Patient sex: M
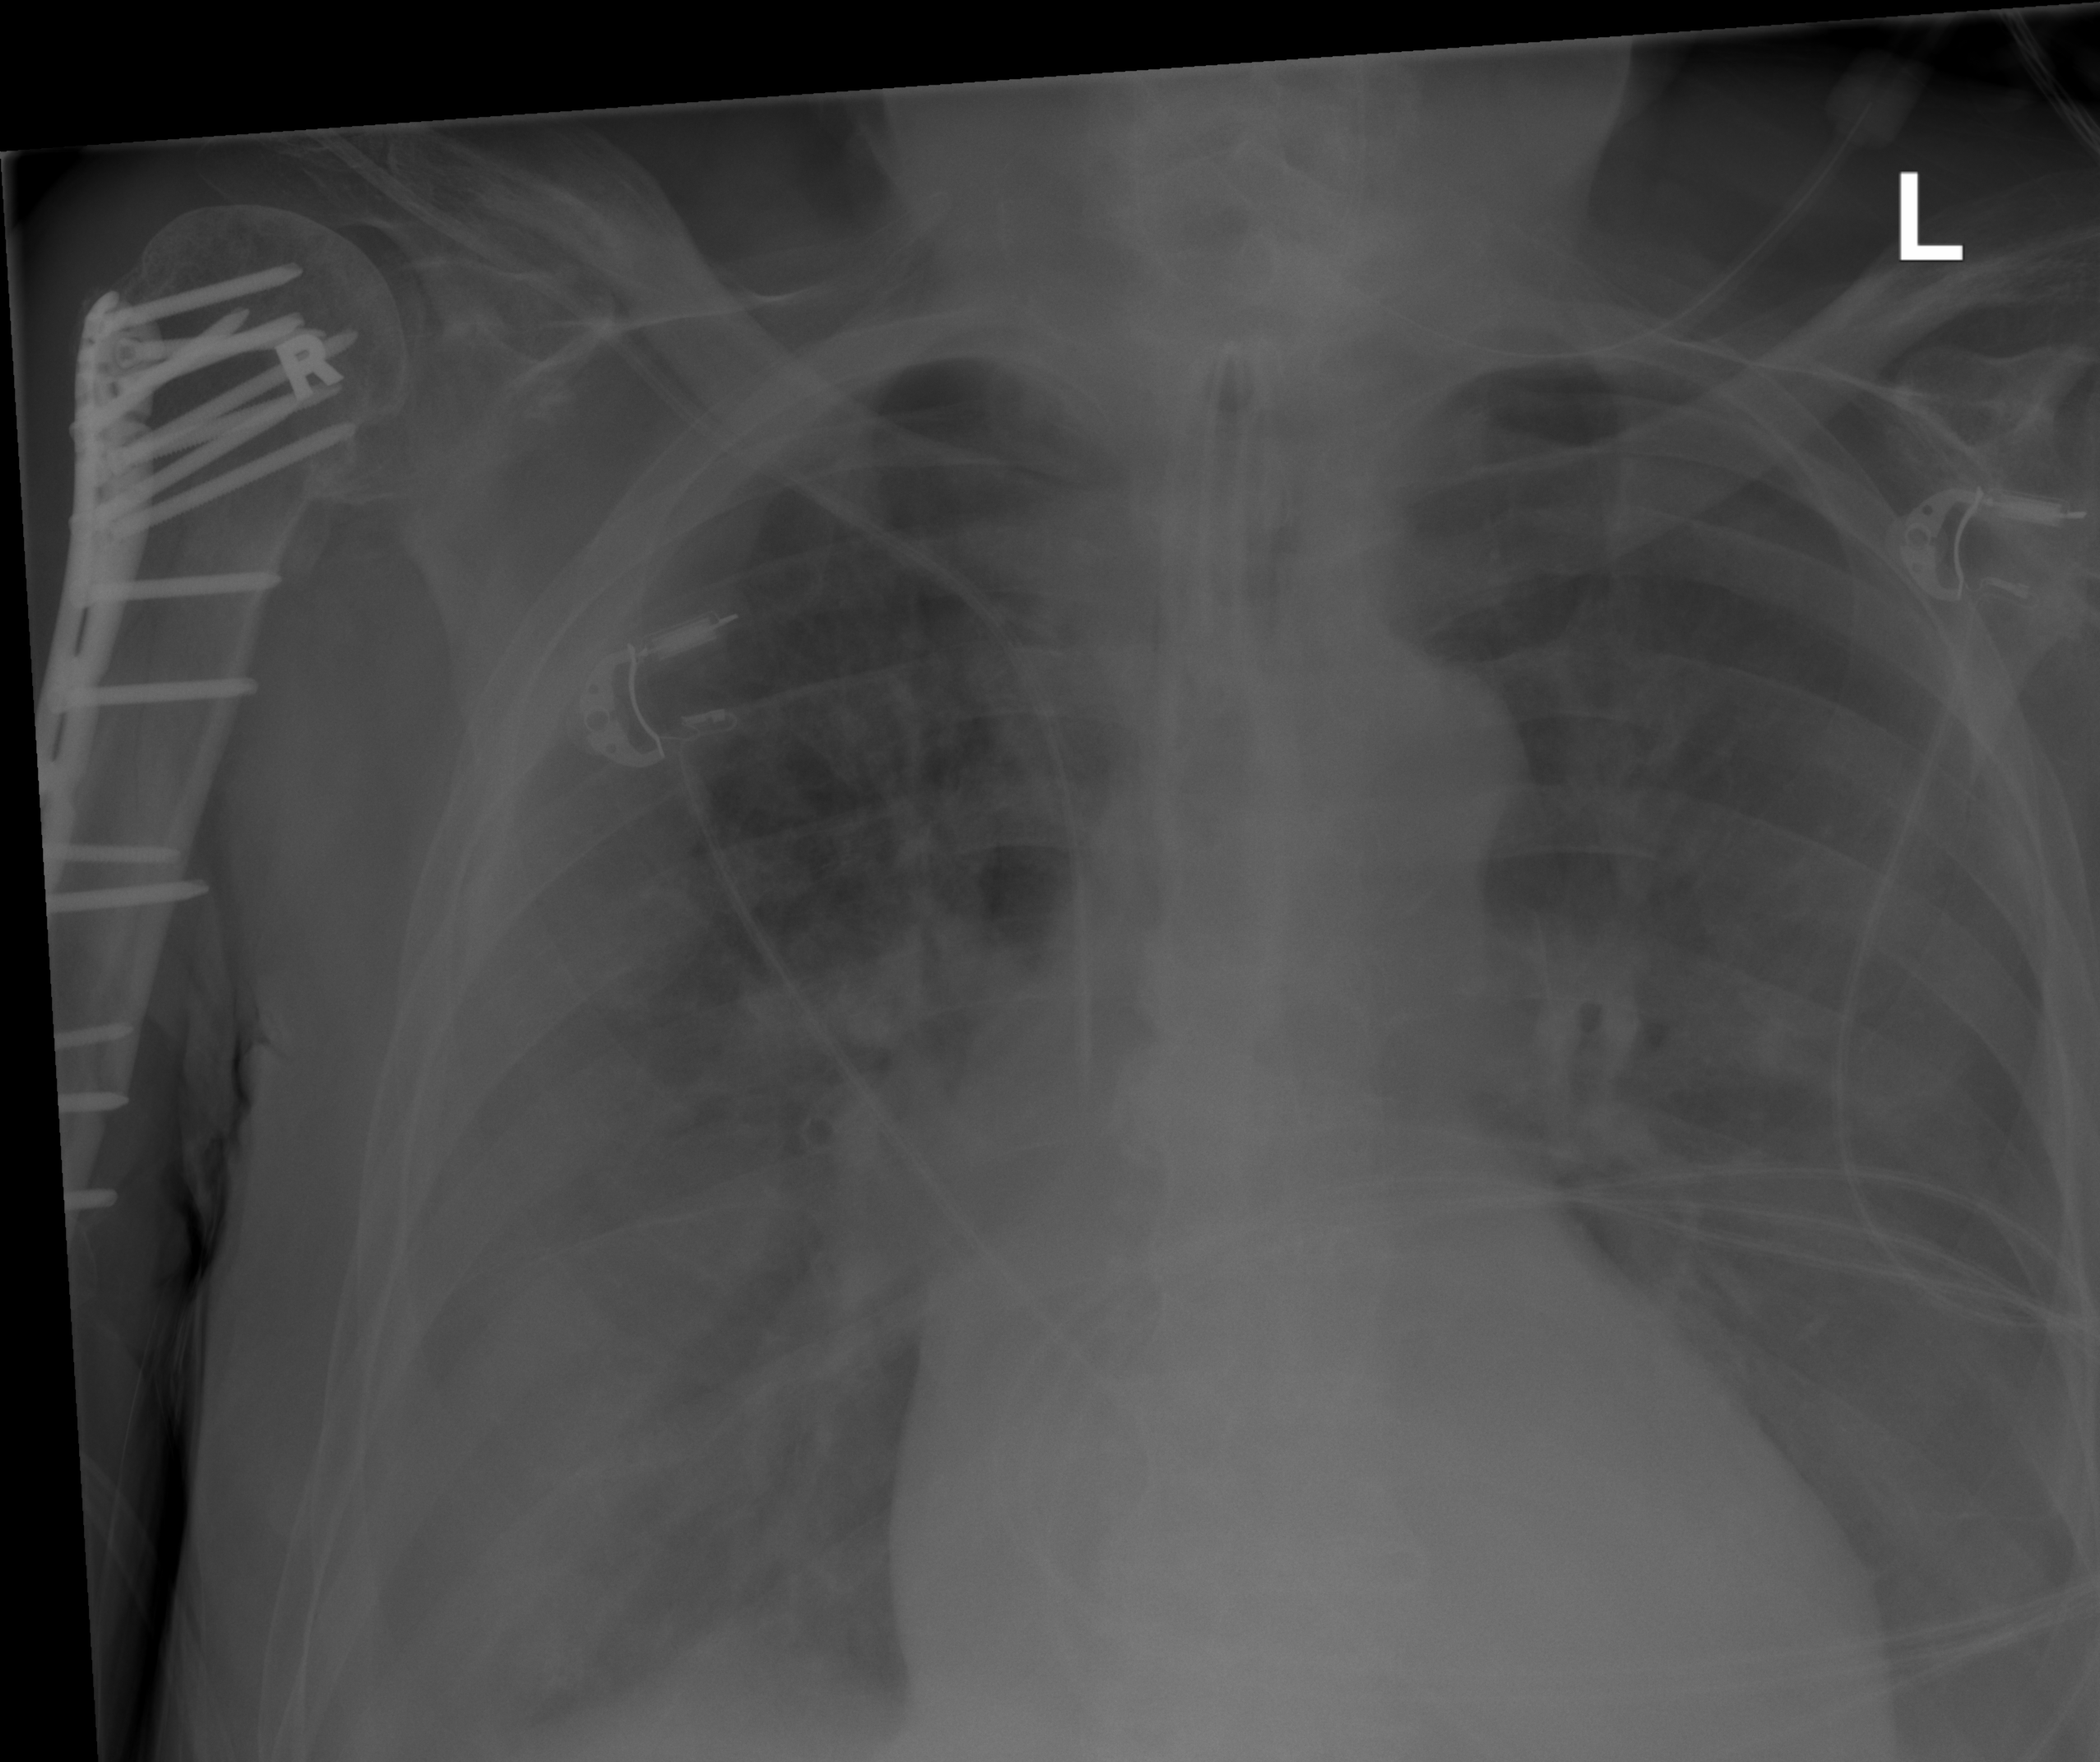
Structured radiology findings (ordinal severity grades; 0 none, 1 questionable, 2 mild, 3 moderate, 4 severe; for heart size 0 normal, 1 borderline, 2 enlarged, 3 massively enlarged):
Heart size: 1
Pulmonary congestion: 2
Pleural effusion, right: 2
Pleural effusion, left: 2
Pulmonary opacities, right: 2
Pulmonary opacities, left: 2
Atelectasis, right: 2
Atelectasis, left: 2